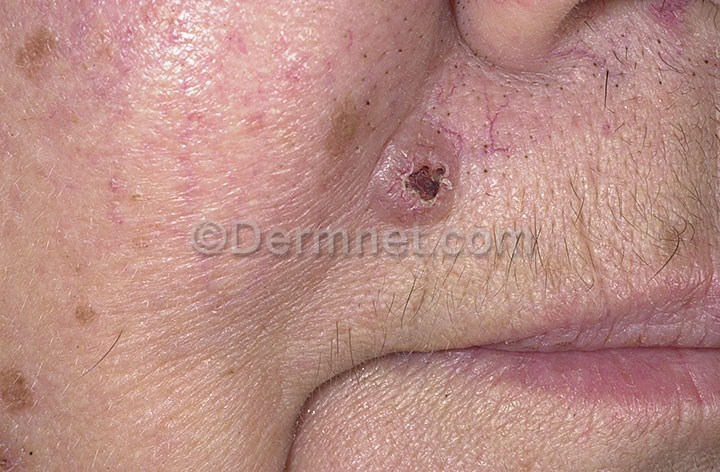
Disease: Actinic Keratosis Basal Cell Carcinoma and other Malignant Lesions